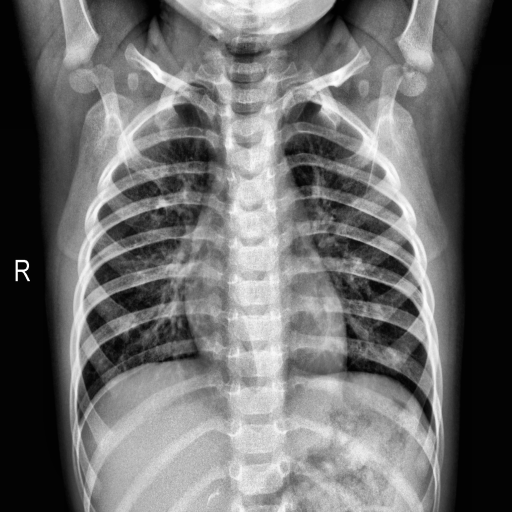
Finding: NORMAL